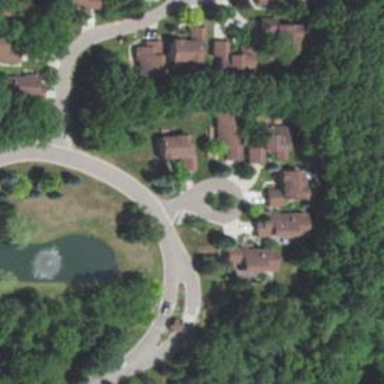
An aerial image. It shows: Residential road within gated community. The road surface is asphalt.